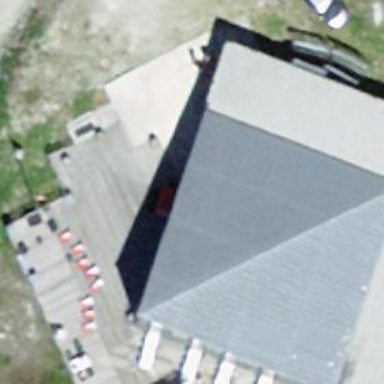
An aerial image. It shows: Restaurant.